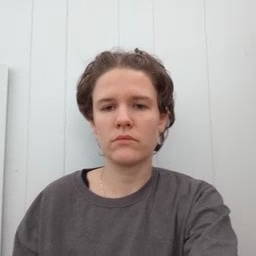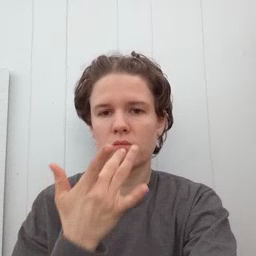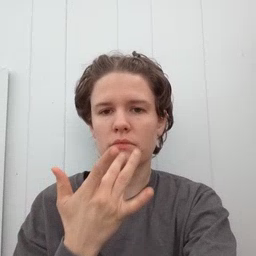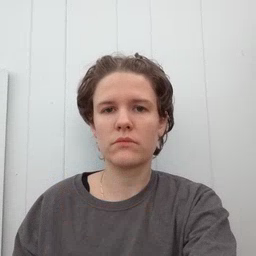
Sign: taste